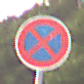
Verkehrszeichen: AbsolutesHalteverbot
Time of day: SunriseSunset
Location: Outdoor (Nature)
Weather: Clear
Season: NotSpecified
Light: Natural